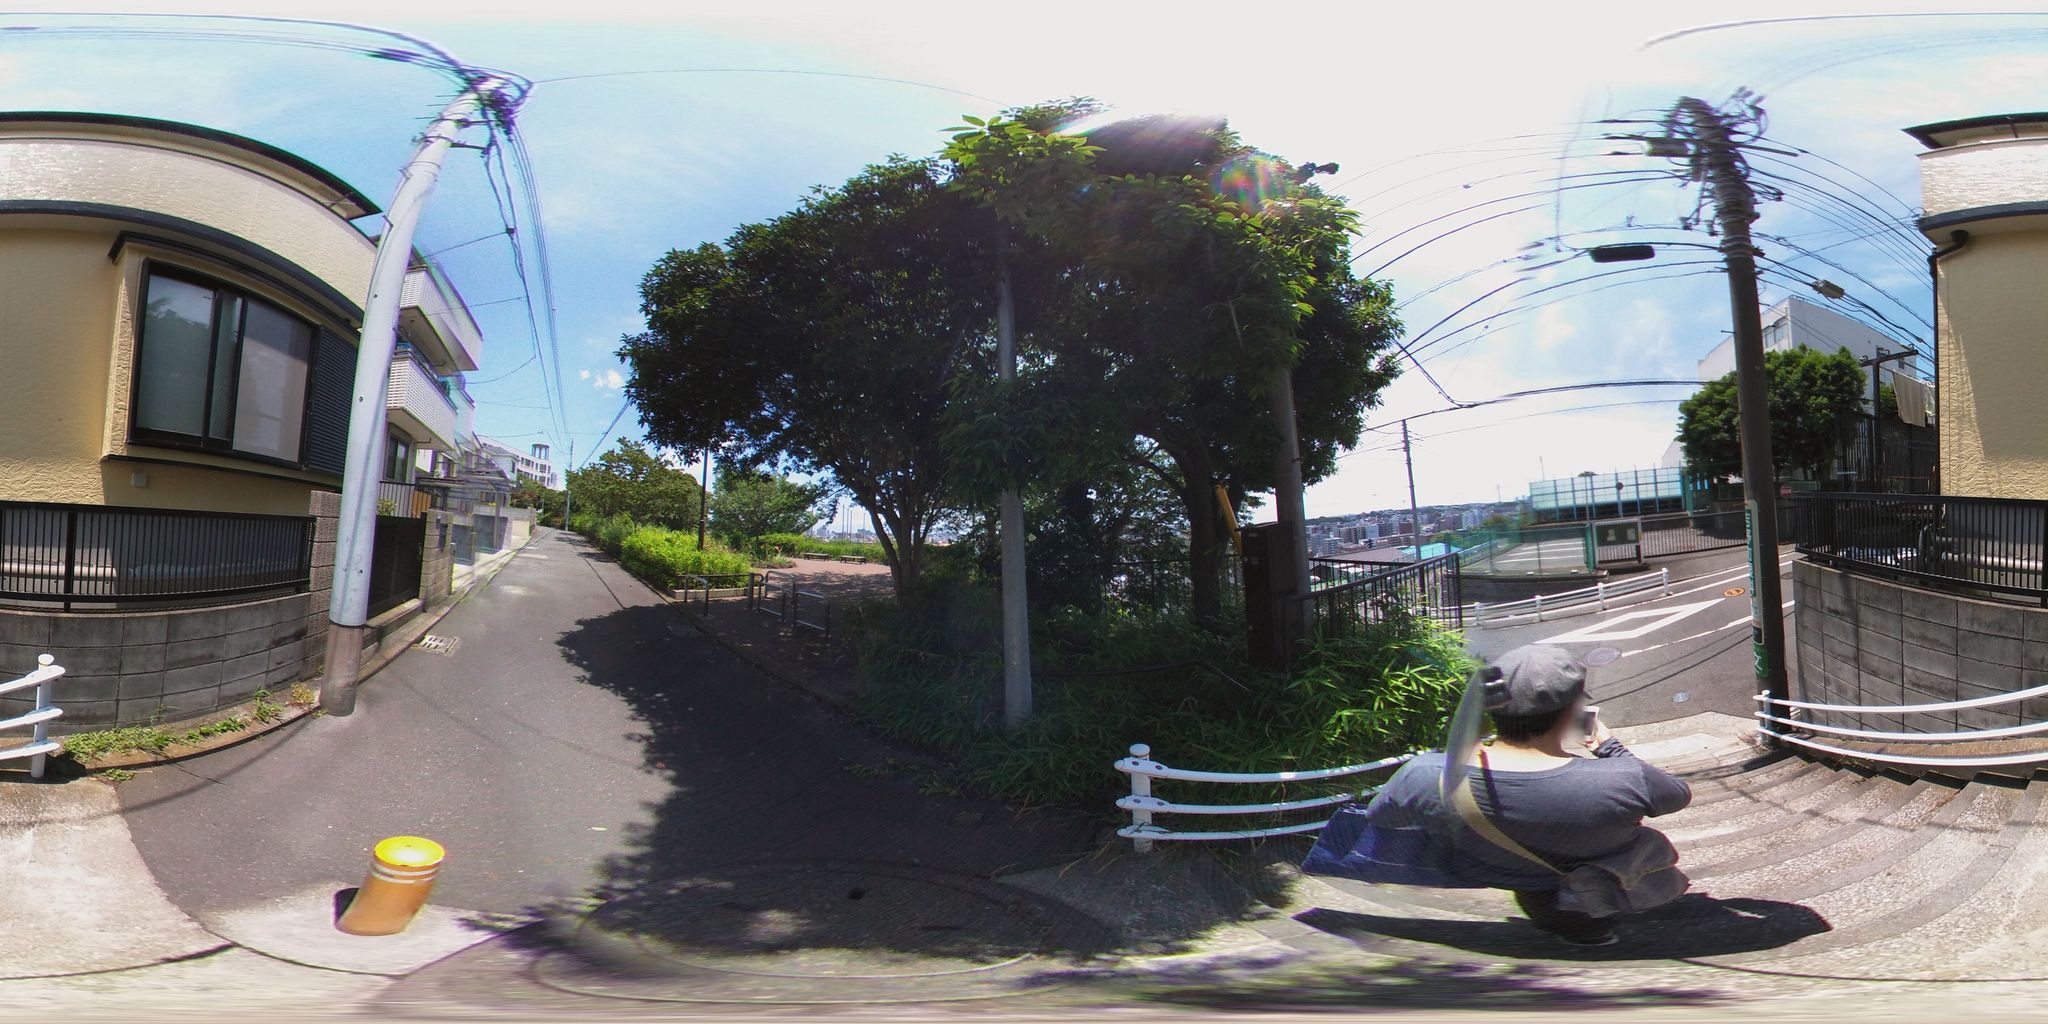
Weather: clear
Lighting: day
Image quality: good
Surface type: cycling surface
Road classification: steps, unclassified
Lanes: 2.0
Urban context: urban centre
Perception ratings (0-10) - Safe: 4.32, Lively: 7.01, Beautiful: 8.97, Boring: 4.66, Depressing: 4.8, Wealthy: 4.26